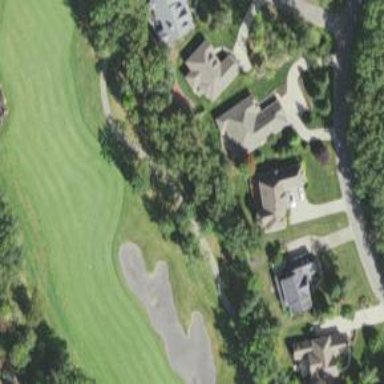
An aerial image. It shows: Golf tee.